Field crop: maize
Growth stage: 1
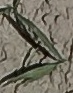
Species: sorghum